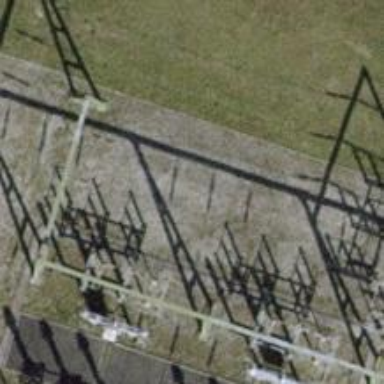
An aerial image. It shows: Power line in the image.